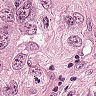
Metastatic tissue present: yes